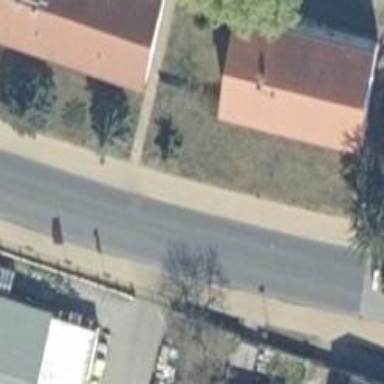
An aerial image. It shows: Sidewalk.